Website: lowes
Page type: order-returns
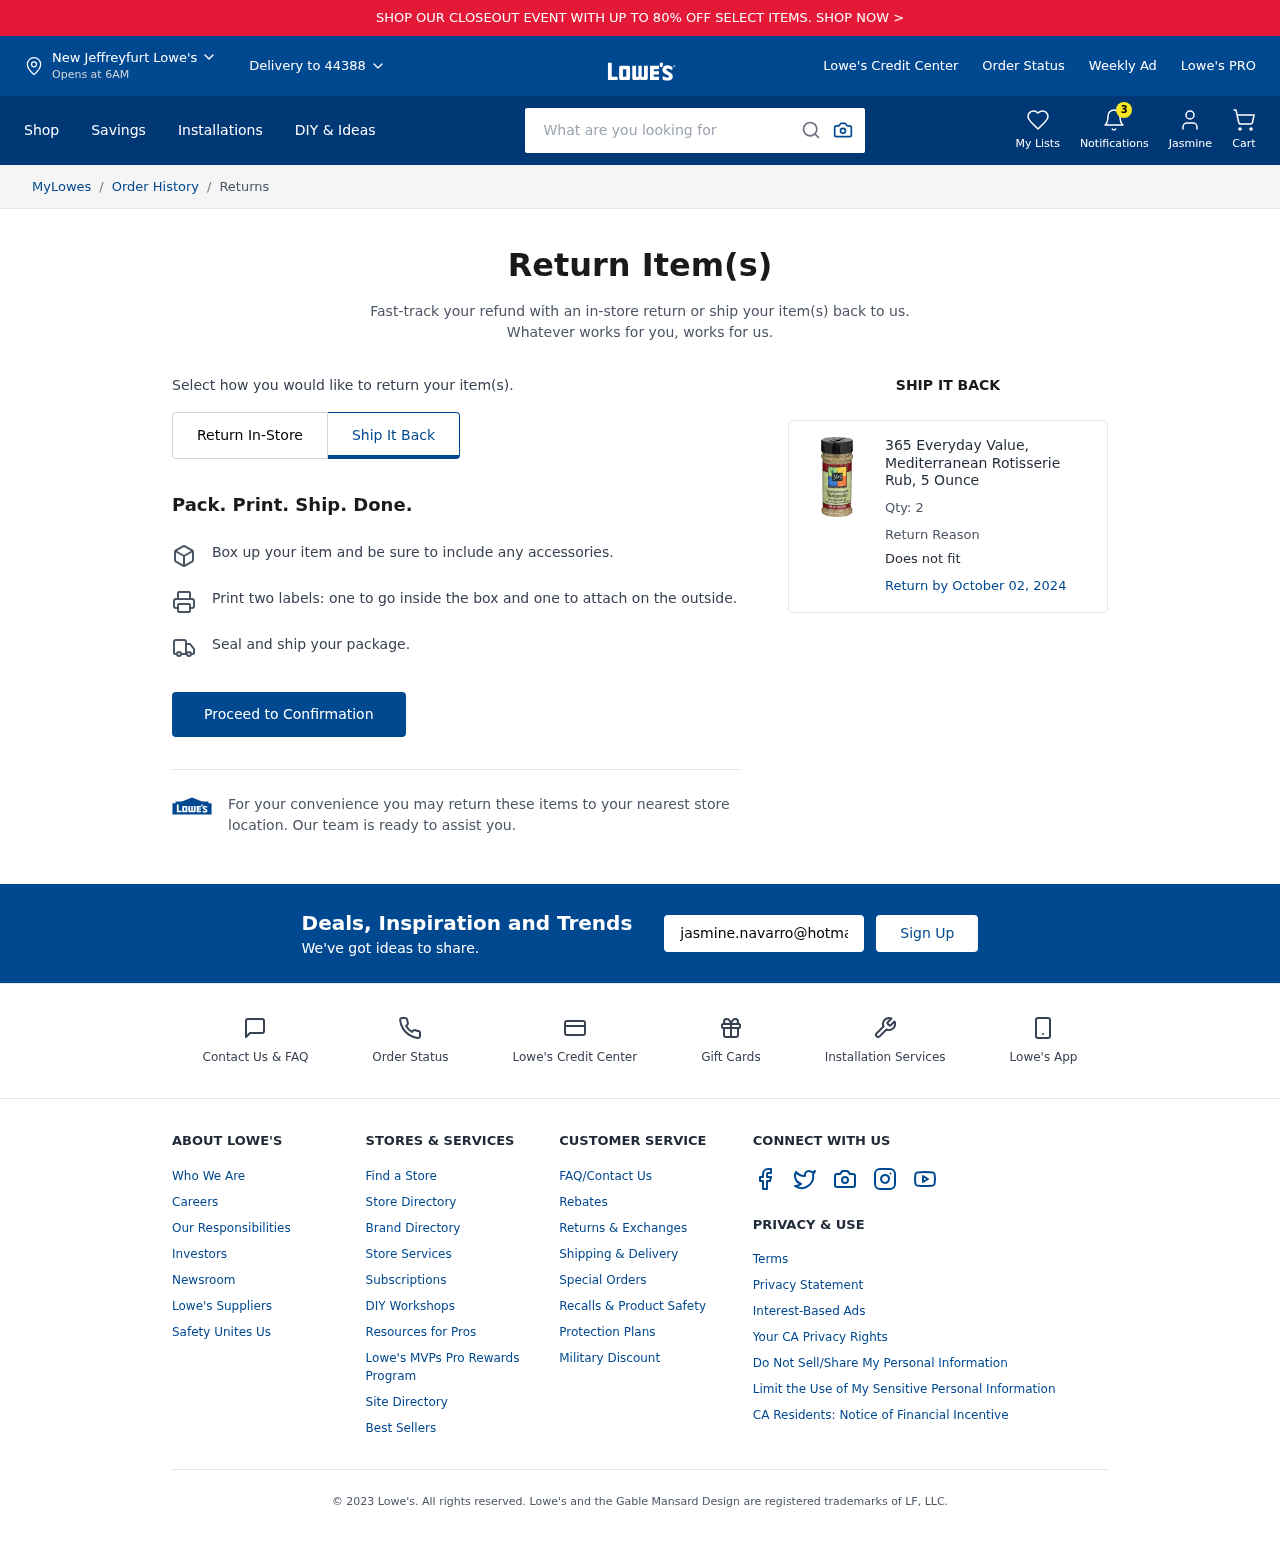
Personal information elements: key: PII_CITY
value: New Jeffreyfurt
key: PII_EMAIL
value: jasmine.navarro@hotmail.com
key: PII_FIRSTNAME
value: Jasmine
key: PII_POSTCODE
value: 44388
Product elements: key: PRODUCT1_NAME
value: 365 Everyday Value, Mediterranean Rotisserie Rub, 5 Ounce
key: PRODUCT1_QUANTITY
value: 2
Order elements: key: ORDER_RETURN_BY_DATE
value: October 02, 2024
Search elements: key: HEADER_SEARCH
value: What are you looking for
Other elements: key: NOTIFICATION_COUNT
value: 3